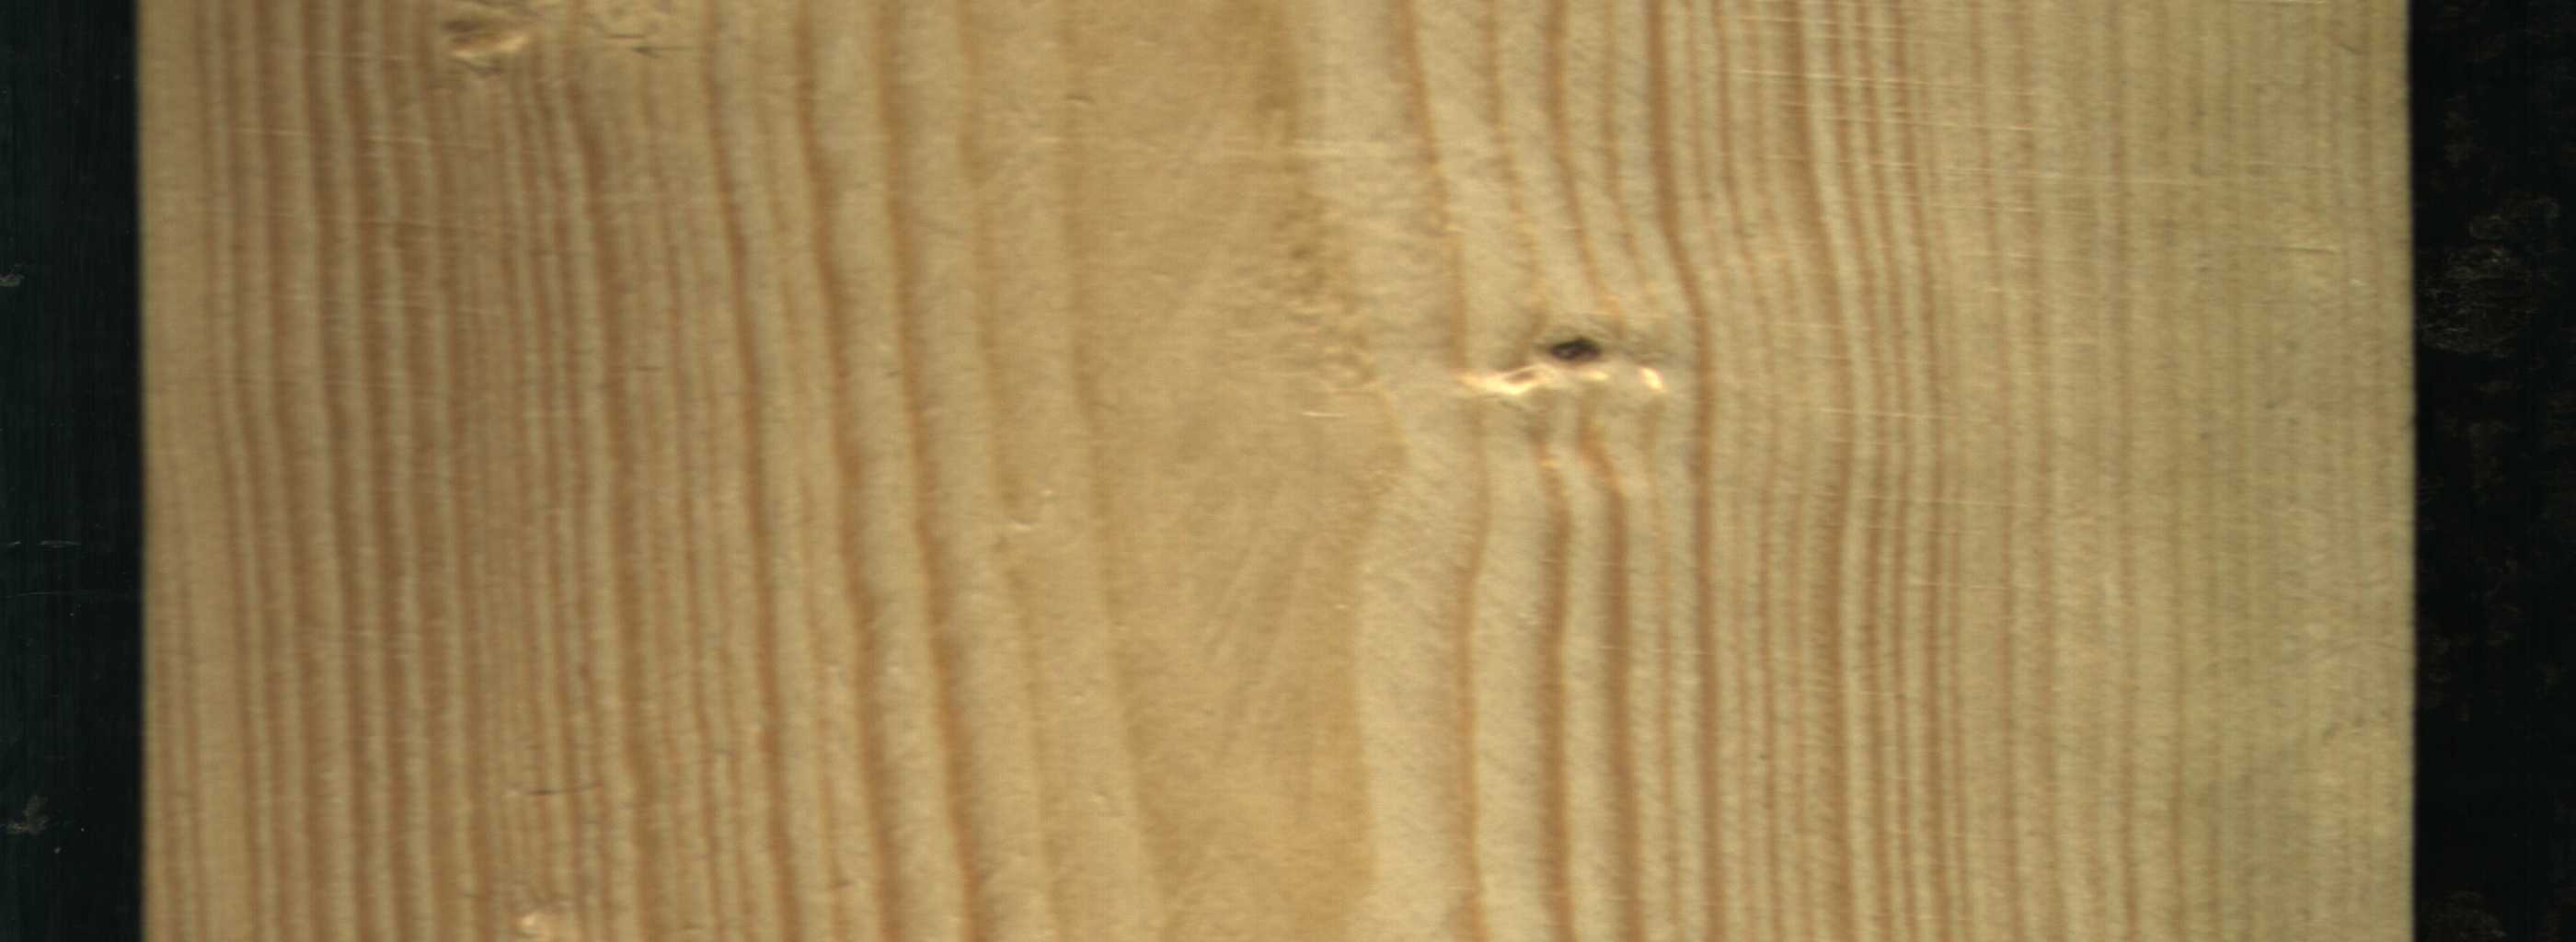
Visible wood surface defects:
Dead_Knot